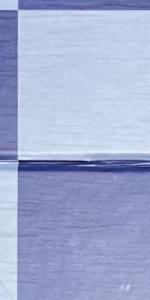
Label: Empty